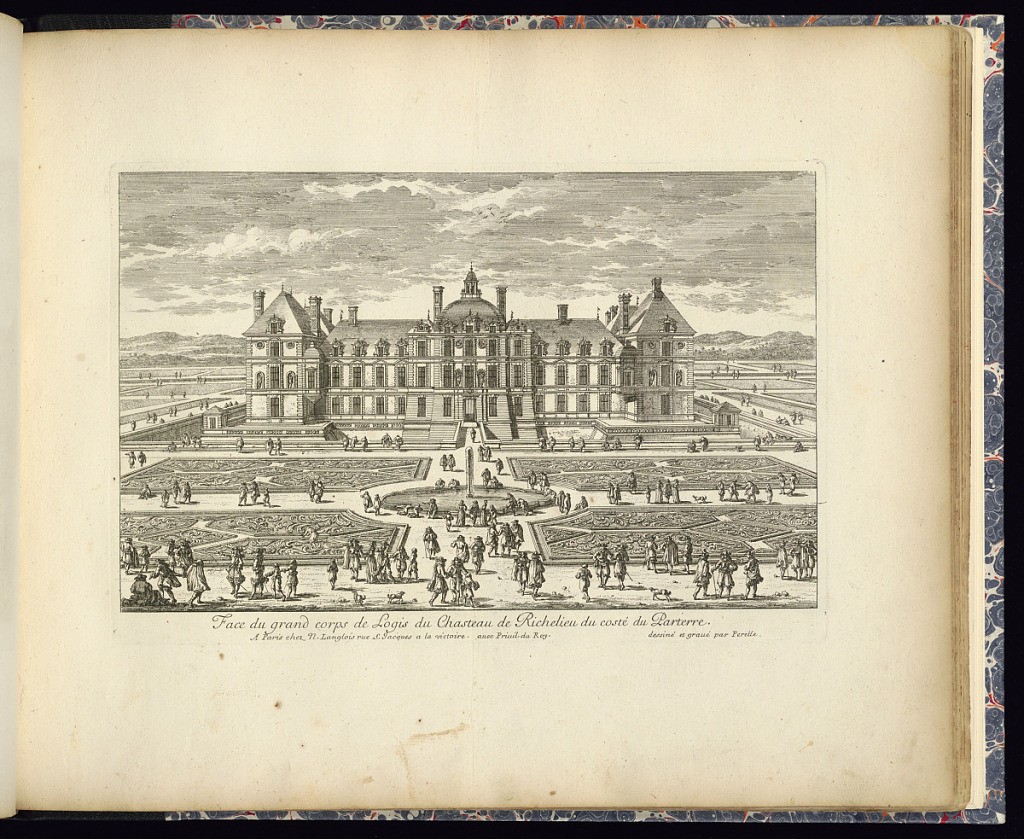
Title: Face du grand corps de Logis du Chasteau de Richelieu du costé du Parterre
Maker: Gabriel Perelle, French, 1604–1677
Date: late 17th century
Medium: Etching on laid paper
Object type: Print
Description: View of the formal garden façade of the chateau of Richelieu with its parterre planting and central basin with fountain / jet of water. Figures throughout the garden, along the paths. Landscape visible in the background with more gardens / parkland and figures. The plate is titled and signed.